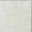
Piece: xx